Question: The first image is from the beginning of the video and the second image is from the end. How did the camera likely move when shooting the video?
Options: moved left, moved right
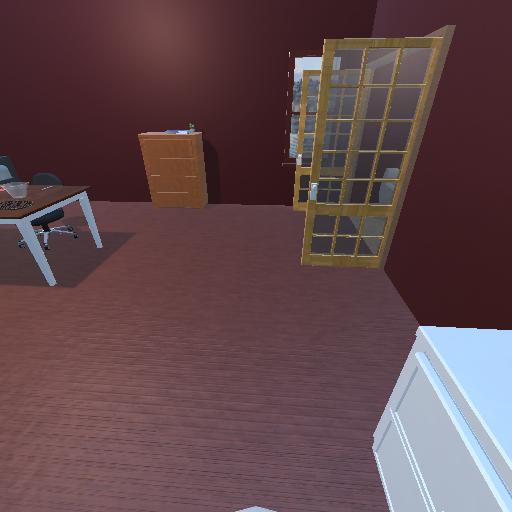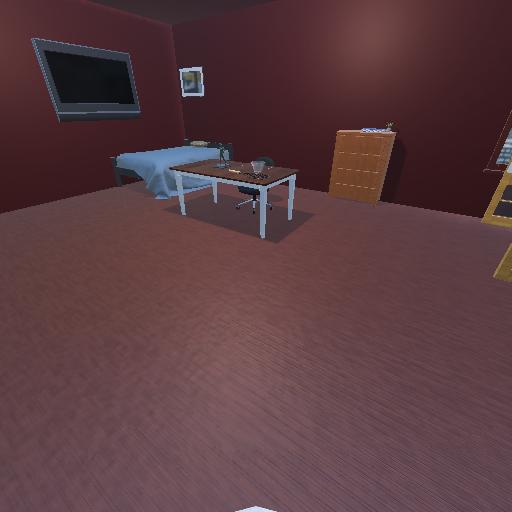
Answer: moved left